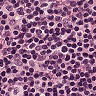
Metastatic tissue present: no